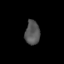
Tissue: skin
Cell type: Epithelial cells
Senescence score: 0.2776
Nuclear area (px): 348
Mean DAPI intensity: 85.517